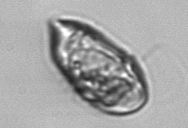
Label: Gyrodinium